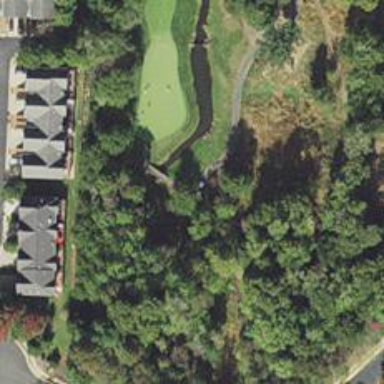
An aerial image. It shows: Footway that doubles as golf path.